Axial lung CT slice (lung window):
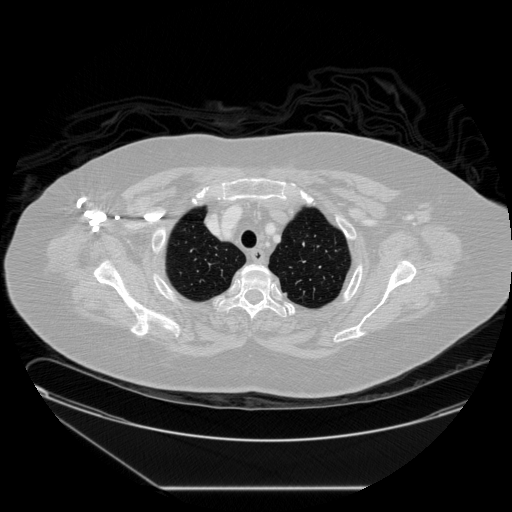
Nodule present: no